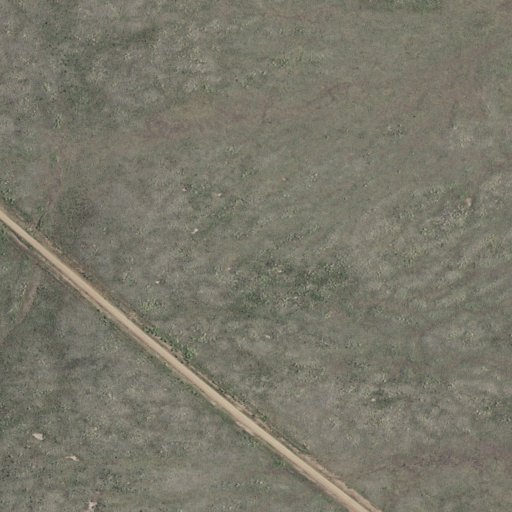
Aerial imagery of mountains in Idaho named Grassy Hills containing only grassland